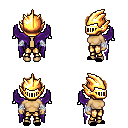
a pixel art fantasy rpg character, female body template, human, tanned skin, purple wings, gold greaves, brown bedhead hairstyle, gold helm, white cloth bandages, black slippers, four views (front, back, left, right), 2x2 character sprite sheet, small pixel art, hard edges, no anti-aliasing